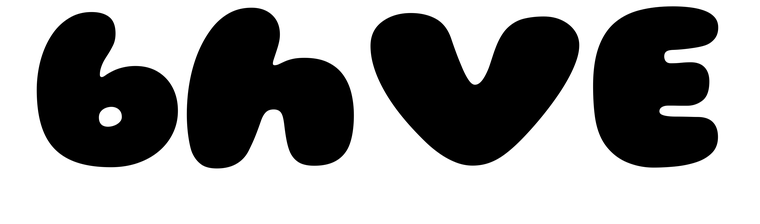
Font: Gluten_Black